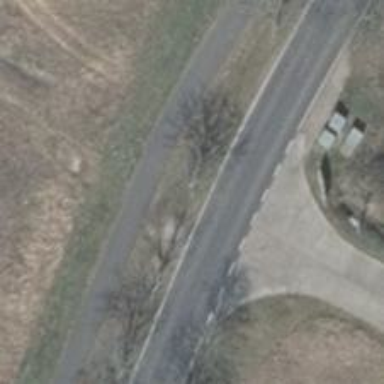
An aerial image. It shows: Residential road paved with concrete.